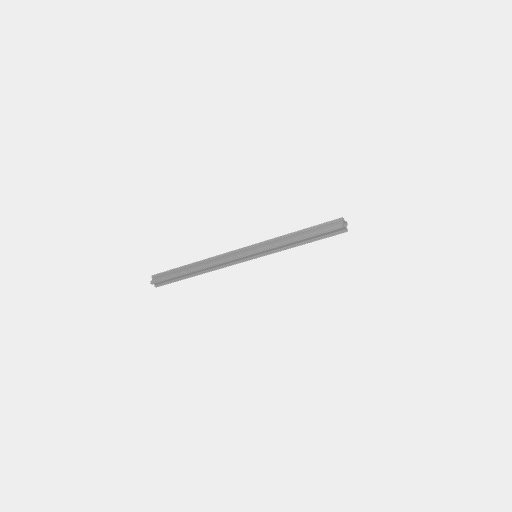
Part: GoRAIL528